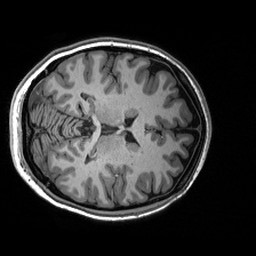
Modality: T1w
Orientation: axial
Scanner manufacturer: siemens
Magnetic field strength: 3 T
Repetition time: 2.53 s
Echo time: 0.00288 s